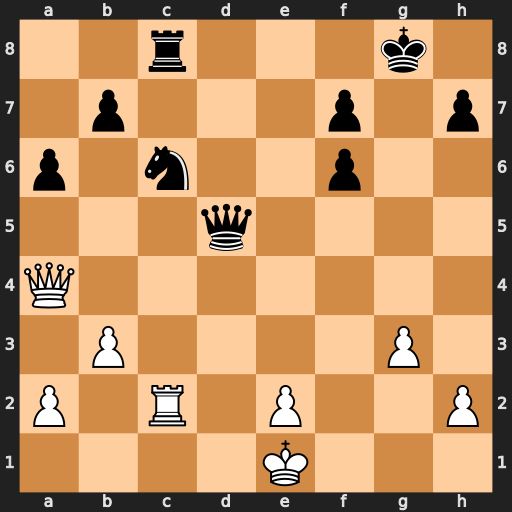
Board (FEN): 2r3k1/1p3p1p/p1n2p2/3q4/Q7/1P4P1/P1R1P2P/4K3
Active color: w
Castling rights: -
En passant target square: -
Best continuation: Qg4+ Kh8 Qxc8+